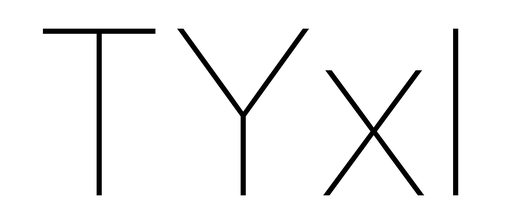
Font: Inter_Thin